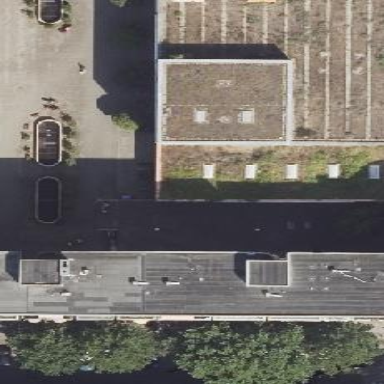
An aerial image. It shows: Commercial building.